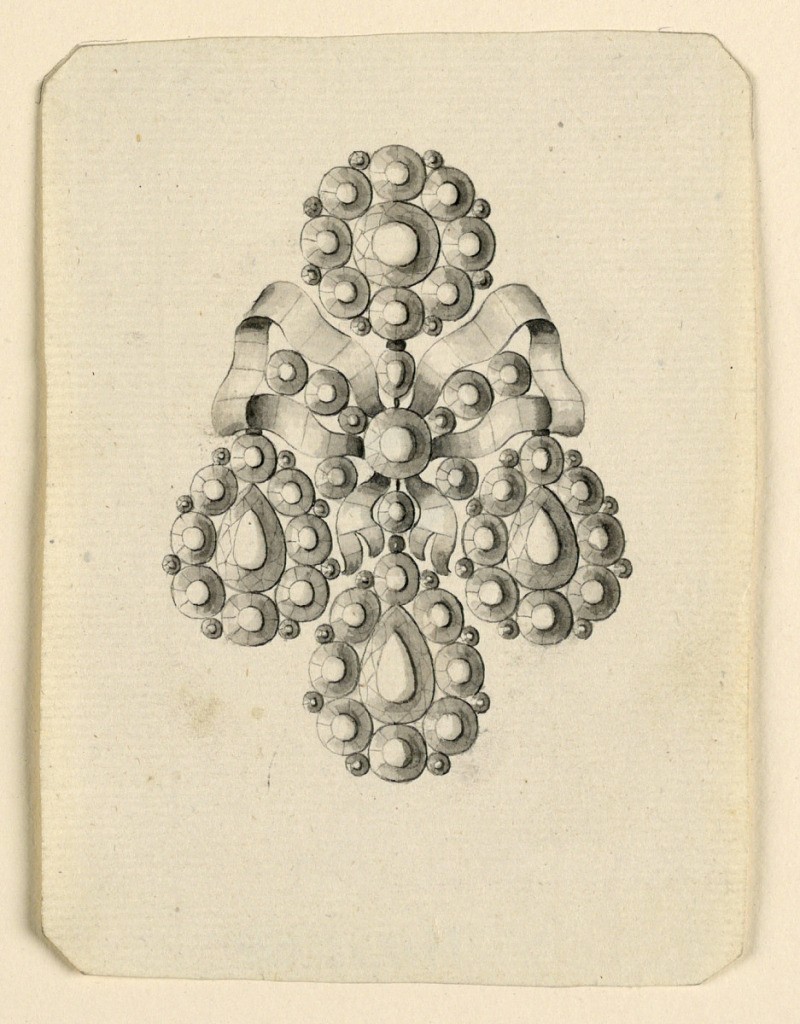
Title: Design for an Earring
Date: late 18th century
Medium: Pen and black ink, brush and gray watercolor on light green paper
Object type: Drawing
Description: Jewelry design for an earring. Design scheme is similar to 1938-88-840, with a simple ribbon. Above a disk, in the center a simple ribbon, three drops below; the disk and drops each surrounded by small round diamonds. Bevelled corners.